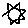
Label: sun